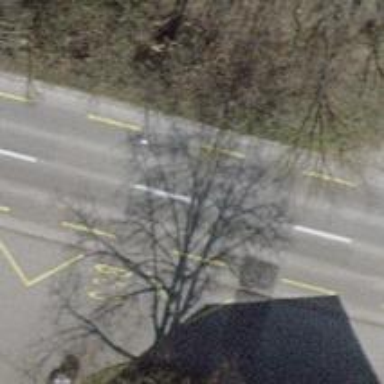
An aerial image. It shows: Public transport stop position.